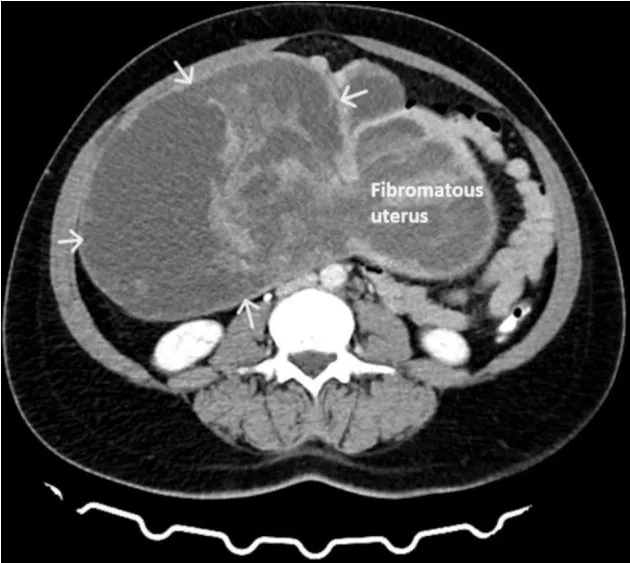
Computed tomography scan illustrating a huge intrauterine leiomyoma of the uterus: A large, mixed echogenicity mass with well-defined margin (white arrows) is evident, occupying most of the peritoneal cavity.
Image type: radiology (ct)